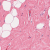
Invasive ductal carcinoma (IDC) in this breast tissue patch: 0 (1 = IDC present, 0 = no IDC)